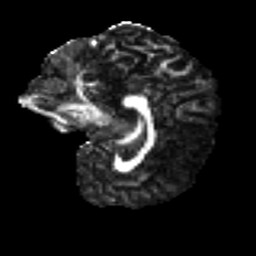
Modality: FA
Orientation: sagittal
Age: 52
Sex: female
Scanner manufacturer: ge
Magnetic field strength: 3 T
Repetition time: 7.8 s
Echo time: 0.0608 s